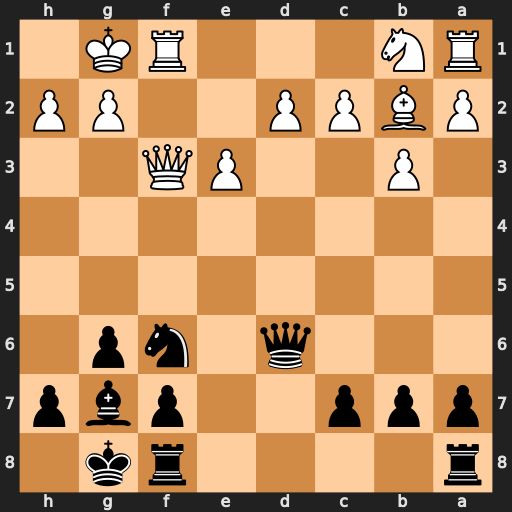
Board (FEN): r4rk1/ppp2pbp/3q1np1/8/8/1P2PQ2/PBPP2PP/RN3RK1
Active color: b
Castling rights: -
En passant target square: -
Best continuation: Ng4 Qxg4 Bxb2